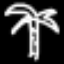
Label: palm tree